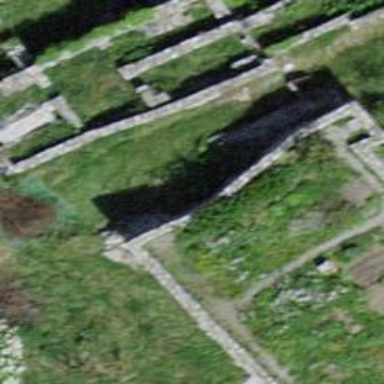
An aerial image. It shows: Wall is shown in the image.